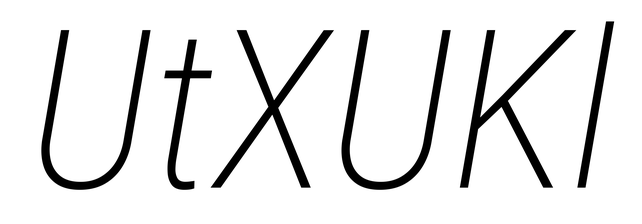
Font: Roboto-Italic_Condensed_ExtraLight_Italic